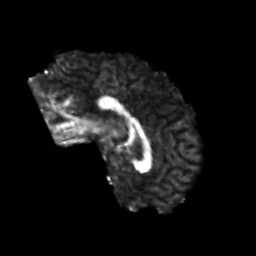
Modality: FA
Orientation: sagittal
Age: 24
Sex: male
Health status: healthy
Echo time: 0.074 s